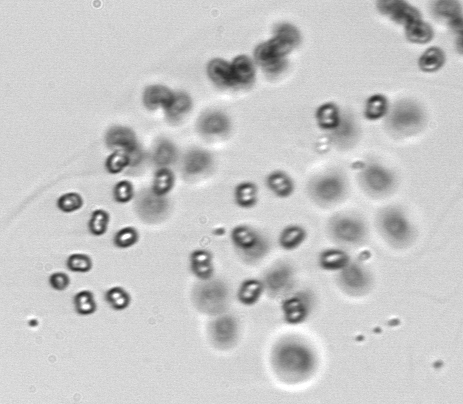
Label: Phaeocystis